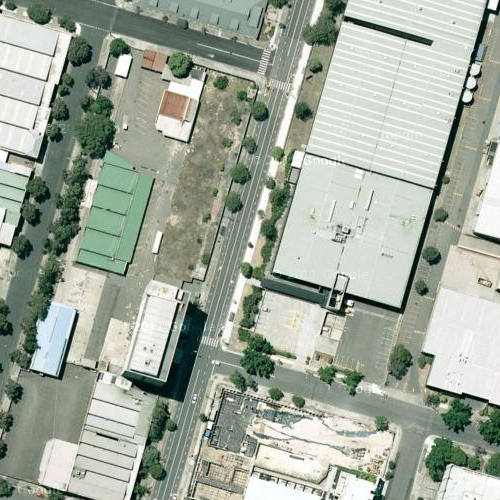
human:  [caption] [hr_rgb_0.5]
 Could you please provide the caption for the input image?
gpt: An industrial area with many white buildings and some roads go through this area .

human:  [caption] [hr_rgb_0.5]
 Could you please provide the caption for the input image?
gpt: An industrial area with many white buildings and some roads go through this area .

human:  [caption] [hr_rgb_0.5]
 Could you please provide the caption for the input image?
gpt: This is an industrial area with some different white buildings .

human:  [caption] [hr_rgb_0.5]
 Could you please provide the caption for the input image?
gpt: Some roads with plants on the roadside go through the industrial area .

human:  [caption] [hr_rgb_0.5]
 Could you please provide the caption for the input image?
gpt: There are some white buildings in the industrial area with some roads go through .